Question: how do you detect a long click on a track pad please? I.e. on this thingy:

I can detect a click with:
'''
public boolean navigationClick(int status, int time) {
// XXX
return super.navigationClick(status, time);
}
'''
And also I can detect a long click on a with:
'''
protected boolean touchEvent(TouchEvent event) {
if (event.getEvent() == TouchEvent.GESTURE) {
TouchGesture gesture = event.getGesture();
if (gesture.getEvent() == TouchGesture.HOVER) {
// XXX
return true;
}
}
return super.touchEvent(event);
}
'''
But I just can't find how to detect the long click on a track pad (I'd like to show a popup menu in that case)...
Thank you!
Alex
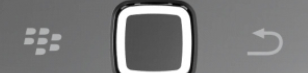
Answer: I would play with 'trackwheelClick(int status, int time)' and 'trackwheelUnclick(int status, int time)' to determine click length. You'll have to set flags here and there (probably in 'navigationClick()' as well) to not fire normal click events prematurely. Beyond that, I don't know of a LONG_CLICK flag or anything.